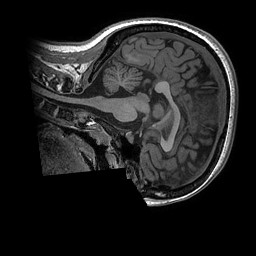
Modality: T1w
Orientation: sagittal
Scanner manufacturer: ge
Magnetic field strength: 3 T
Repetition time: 0.008156 s
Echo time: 0.00318 s